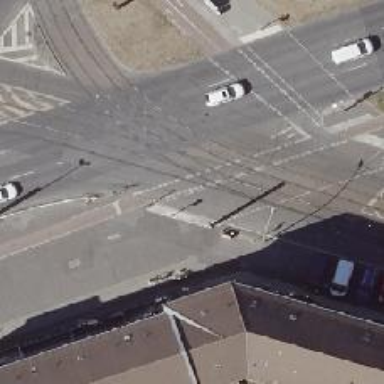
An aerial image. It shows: Tram level crossing on the railway.